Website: ulta-beauty
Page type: account-selection
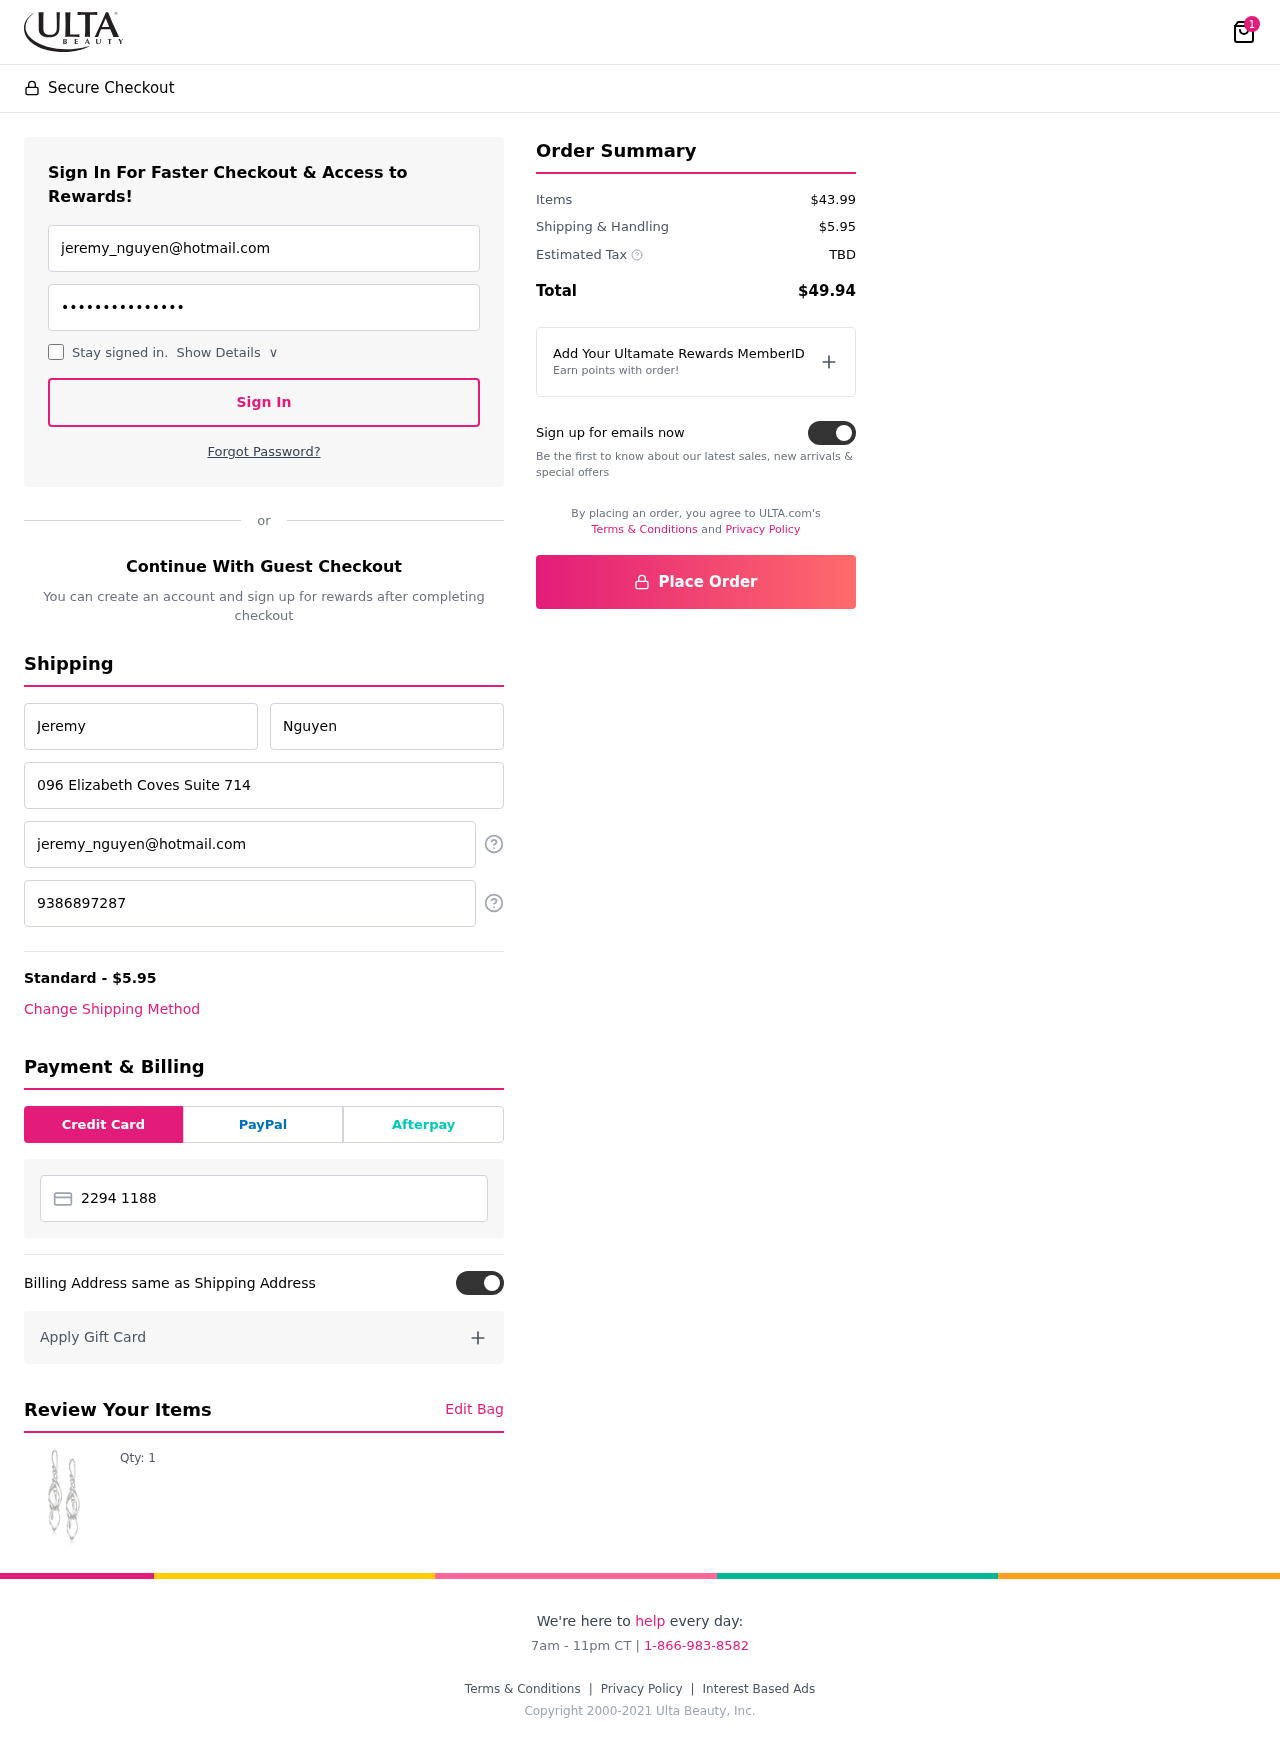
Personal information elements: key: PII_CARD_NUMBER
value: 2294 1188 6046 3919
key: PII_EMAIL
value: jeremy_nguyen@hotmail.com
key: PII_EMAIL2
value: jeremy_nguyen@hotmail.com
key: PII_FIRSTNAME
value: Jeremy
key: PII_LASTNAME
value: Nguyen
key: PII_PHONE
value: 9386897287
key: PII_STREET
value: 096 Elizabeth Coves Suite 714
Product elements: key: PRODUCT1_QUANTITY
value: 1
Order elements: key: ORDER_NUM_ITEMS
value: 1
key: ORDER_SHIPPING_COST
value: $5.95
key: ORDER_SUBTOTAL
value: $43.99
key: ORDER_TAX
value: TBD
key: ORDER_TOTAL
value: $49.94